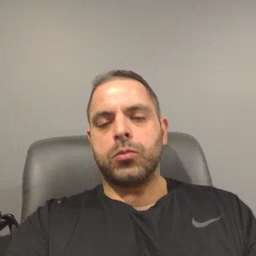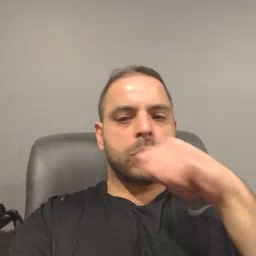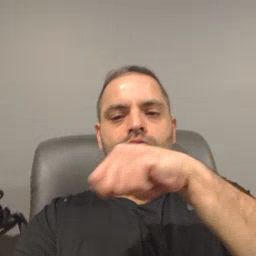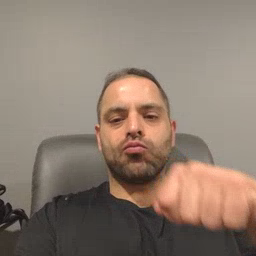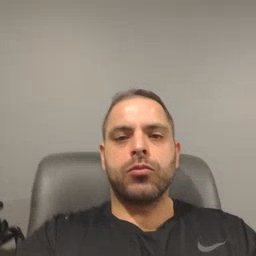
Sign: toothbrush